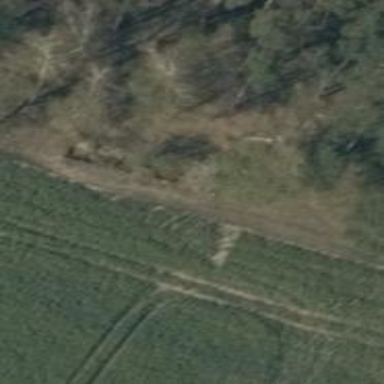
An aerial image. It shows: Grassy path with tracktype grade of 5.